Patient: sex F, age 69
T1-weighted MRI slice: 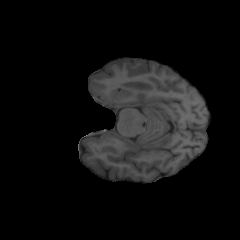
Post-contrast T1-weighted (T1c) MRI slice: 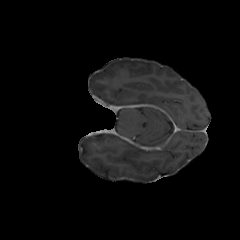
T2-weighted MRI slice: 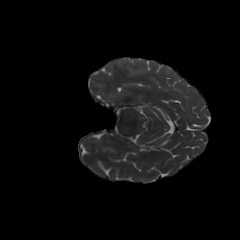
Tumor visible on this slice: no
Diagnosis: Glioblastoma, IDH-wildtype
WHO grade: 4